Question: I have defined a BitmapButtonField in Blackberry. But the default grey color background does not go. And the Bluish onFocus border?
How to change them in BB 4.5

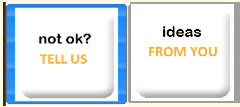
Answer: Hi this is bitmap button and background color Red
'''
manager=new Field(Field.FOCUSABLE){
protected void onFocus(int direction) {
super.onFocus(direction);
flag1=true;
invalidate();
}
protected void onUnfocus() {
flag1=false;
invalidate();
}
protected void layout(int width, int height) {
setExtent(image.getWidth(),image.getHeight());
}
protected void paint(Graphics graphics) {
if(flag1){
graphics.setBackgroundColor(Color.RED);
graphics.clear();
graphics.drawBitmap(0, 0, image.getWidth(),image.getHeight(), image_hover,0,0);
}else{
graphics.drawBitmap(0, 0, image.getWidth(),image.getHeight(), image,0,0);
}
}
protected boolean navigationClick(int status, int time) {
fieldChangeNotify(1);
return true;
}
};
manager.setChangeListener(this);
add(manager);
'''
output as following image

This is background image and with default background color
'''
manager1=new Field(Field.FOCUSABLE){
protected void onFocus(int direction) {
super.onFocus(direction);
flag2=true;
invalidate();
}
protected void onUnfocus() {
button=image;
flag2=false;
invalidate();
}
protected void layout(int width, int height) {
setExtent(image.getWidth(),image.getHeight());
}
protected void paint(Graphics graphics) {
if(flag2)
graphics.drawBitmap(0, 0, image.getWidth(),image.getHeight(), image_hover,0,0);
else
graphics.drawBitmap(0, 0, image.getWidth(),image.getHeight(), image,0,0);
}
protected boolean navigationClick(int status, int time) {
fieldChangeNotify(1);
return true;
}
};
manager1.setChangeListener(this);
add(manager1);
'''
out put as following
Fully functional class is following for better understanding
'''
import net.rim.device.api.system.Bitmap;
import net.rim.device.api.ui.Color;
import net.rim.device.api.ui.Field;
import net.rim.device.api.ui.FieldChangeListener;
import net.rim.device.api.ui.Graphics;
import net.rim.device.api.ui.UiApplication;
import net.rim.device.api.ui.component.Dialog;
import net.rim.device.api.ui.container.MainScreen;
public class StartUp extends UiApplication{
public static void main(String[] args) {
StartUp up=new StartUp();
up.enterEventDispatcher();
}
public StartUp()
{
pushScreen(new Demoscreen());
}
class Demoscreen extends MainScreen implements FieldChangeListener
{
Bitmap image,image_hover;
boolean flag1,flag2;
Field manager=null,manager1=null;
public Demoscreen() {
image=Bitmap.getBitmapResource("Download_48x48.png");
image_hover=Bitmap.getBitmapResource("Download_48x48.png");
manager=new Field(Field.FOCUSABLE){
protected void onFocus(int direction) {
super.onFocus(direction);
flag1=true;
invalidate();
}
protected void onUnfocus() {
flag1=false;
invalidate();
}
protected void layout(int width, int height) {
setExtent(image.getWidth(),image.getHeight());
}
protected void paint(Graphics graphics) {
if(flag1){
graphics.setBackgroundColor(Color.RED);
graphics.clear();
graphics.drawBitmap(0, 0, image.getWidth(),image.getHeight(), image_hover,0,0);
}else{
graphics.drawBitmap(0, 0, image.getWidth(),image.getHeight(), image,0,0);
}
}
protected boolean navigationClick(int status, int time) {
fieldChangeNotify(1);
return true;
}
};
manager.setChangeListener(this);
add(manager);
manager1=new Field(Field.FOCUSABLE){
protected void onFocus(int direction) {
super.onFocus(direction);
flag2=true;
invalidate();
}
protected void onUnfocus() {
flag2=false;
invalidate();
}
protected void layout(int width, int height) {
setExtent(image.getWidth(),image.getHeight());
}
protected void paint(Graphics graphics) {
if(flag2)
graphics.drawBitmap(0, 0, image.getWidth(),image.getHeight(), image_hover,0,0);
else
graphics.drawBitmap(0, 0, image.getWidth(),image.getHeight(), image,0,0);
}
protected boolean navigationClick(int status, int time) {
fieldChangeNotify(1);
return true;
}
};
manager1.setChangeListener(this);
add(manager1);
}
public void fieldChanged(Field field, int context) {
if(field==manager)
{
displayDialog("I am first field");
}else if(field==manager1)
{
displayDialog("I am second field");
}
}
public void displayDialog(final String message)
{
UiApplication.getUiApplication().invokeLater(new Runnable() {
public void run() {
Dialog.inform(message);
}
});
}
}
}
'''
For more details please visit following link for Backgrounds<URL>